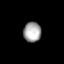
Tissue: lung
Cell type: Fibroblasts
Senescence score: 0.6014
Nuclear area (px): 347
Mean DAPI intensity: 164.478